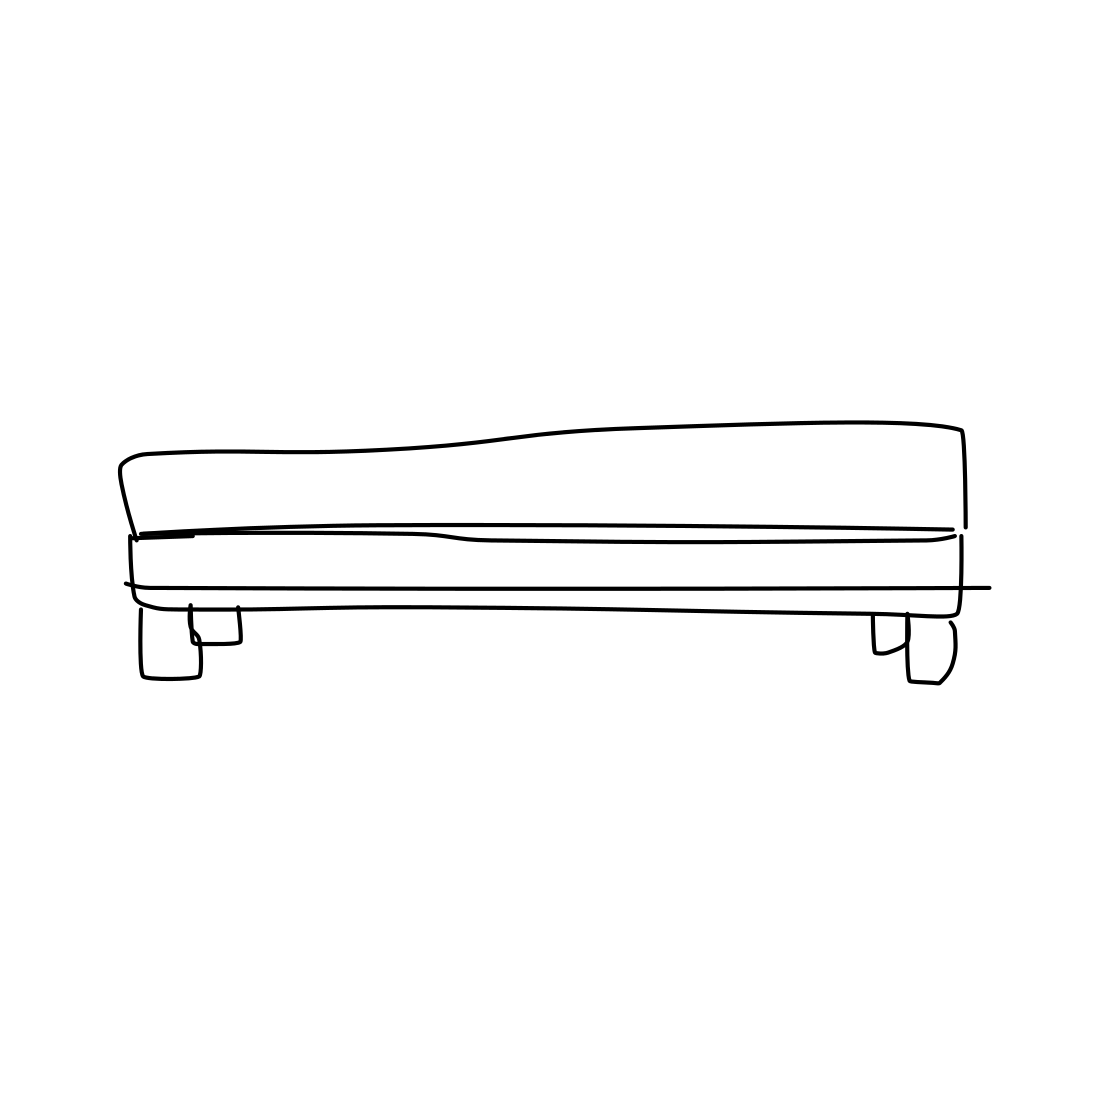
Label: bench